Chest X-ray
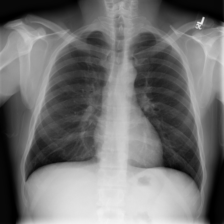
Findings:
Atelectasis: negative
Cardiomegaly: negative
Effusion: negative
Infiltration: negative
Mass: negative
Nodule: negative
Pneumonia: negative
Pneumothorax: negative
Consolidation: negative
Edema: negative
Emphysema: negative
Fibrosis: negative
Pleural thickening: negative
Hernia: negative